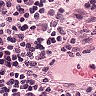
Metastatic tissue present: no